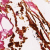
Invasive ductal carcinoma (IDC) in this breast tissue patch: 0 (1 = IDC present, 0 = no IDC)